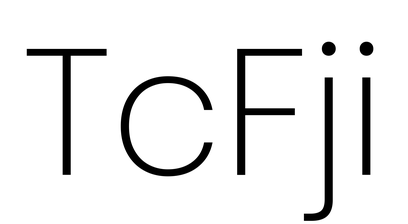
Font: Poppins-ExtraLight